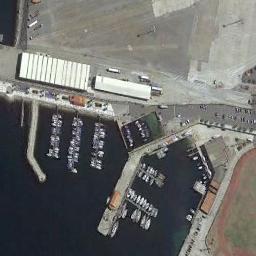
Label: harbor